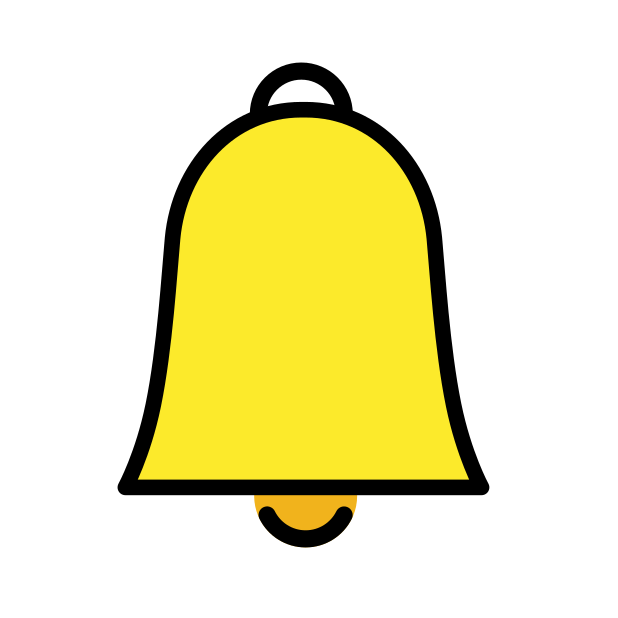
bell